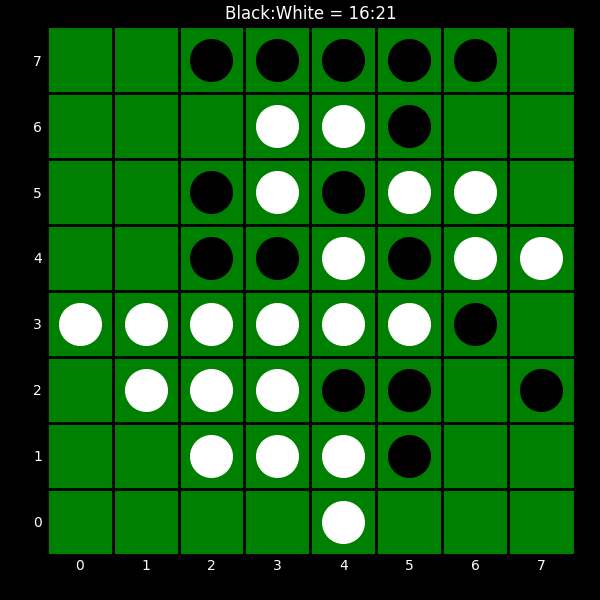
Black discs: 16
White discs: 21